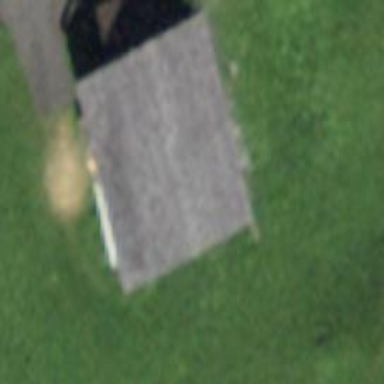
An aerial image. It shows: Rural barn.